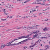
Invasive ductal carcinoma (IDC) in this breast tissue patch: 1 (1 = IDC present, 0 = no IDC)